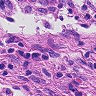
Metastatic tissue present: no